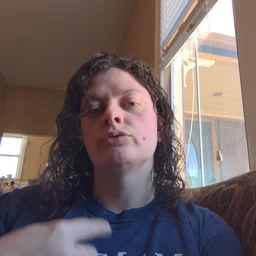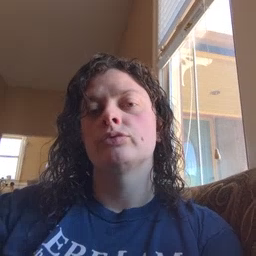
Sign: now